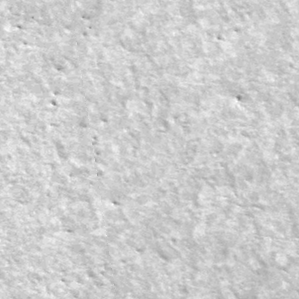
Label: frost